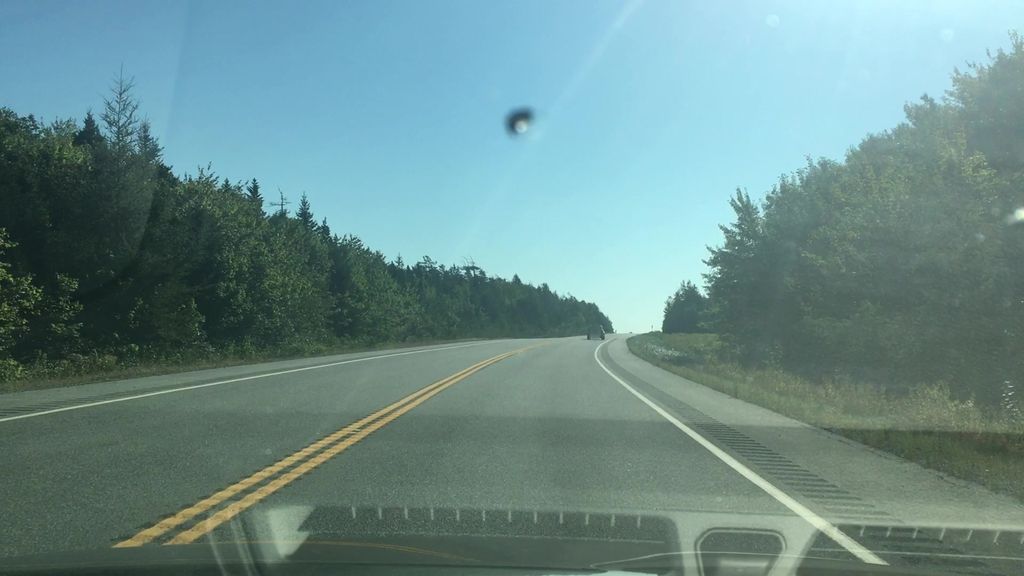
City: halifax